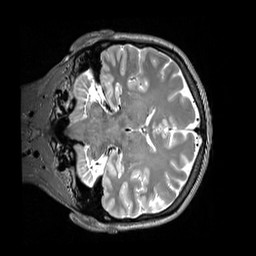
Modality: T2w
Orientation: coronal
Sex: female
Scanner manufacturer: siemens
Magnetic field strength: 3 T
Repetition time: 3.2 s
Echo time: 0.409 s